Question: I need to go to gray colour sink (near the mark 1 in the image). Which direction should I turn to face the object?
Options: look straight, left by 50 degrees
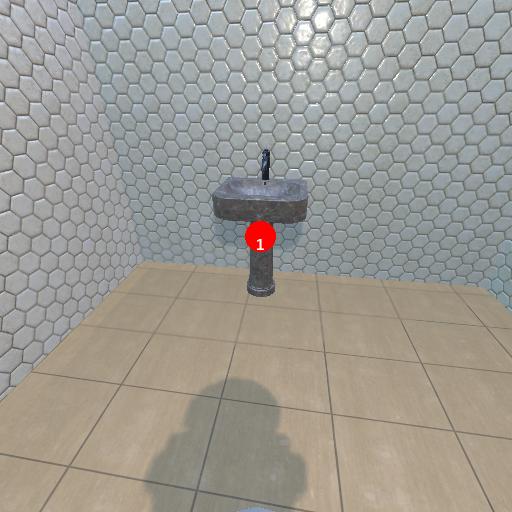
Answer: look straight